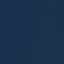
Land use / land cover: SeaLake